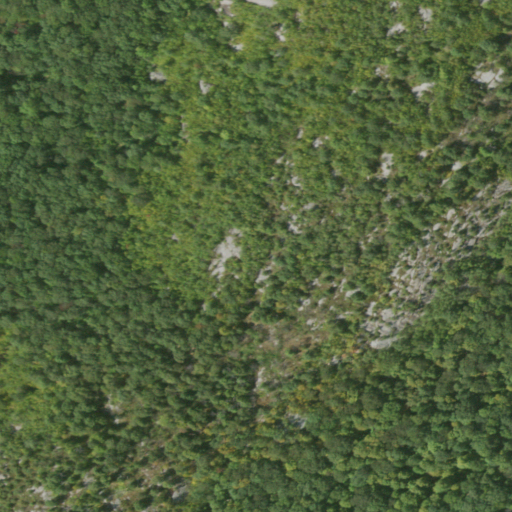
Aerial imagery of mountain in New York named Mount Rascal containing deciduous forest, mixed forest, grassland, and shrub